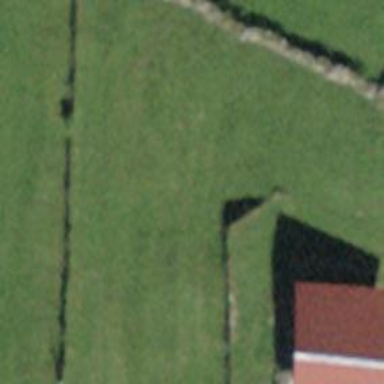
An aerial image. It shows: Dry stone wall barrier.